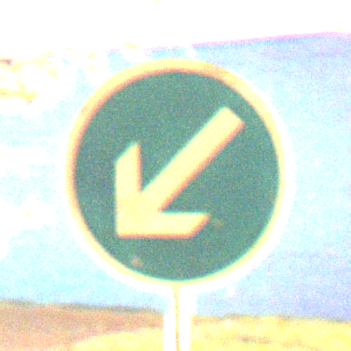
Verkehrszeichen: VorgeschriebeneVorbeifahrtLinks
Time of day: Night
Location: Outdoor (Urban)
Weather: PartlyCloudy
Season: NotSpecified
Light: Artificial